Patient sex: F
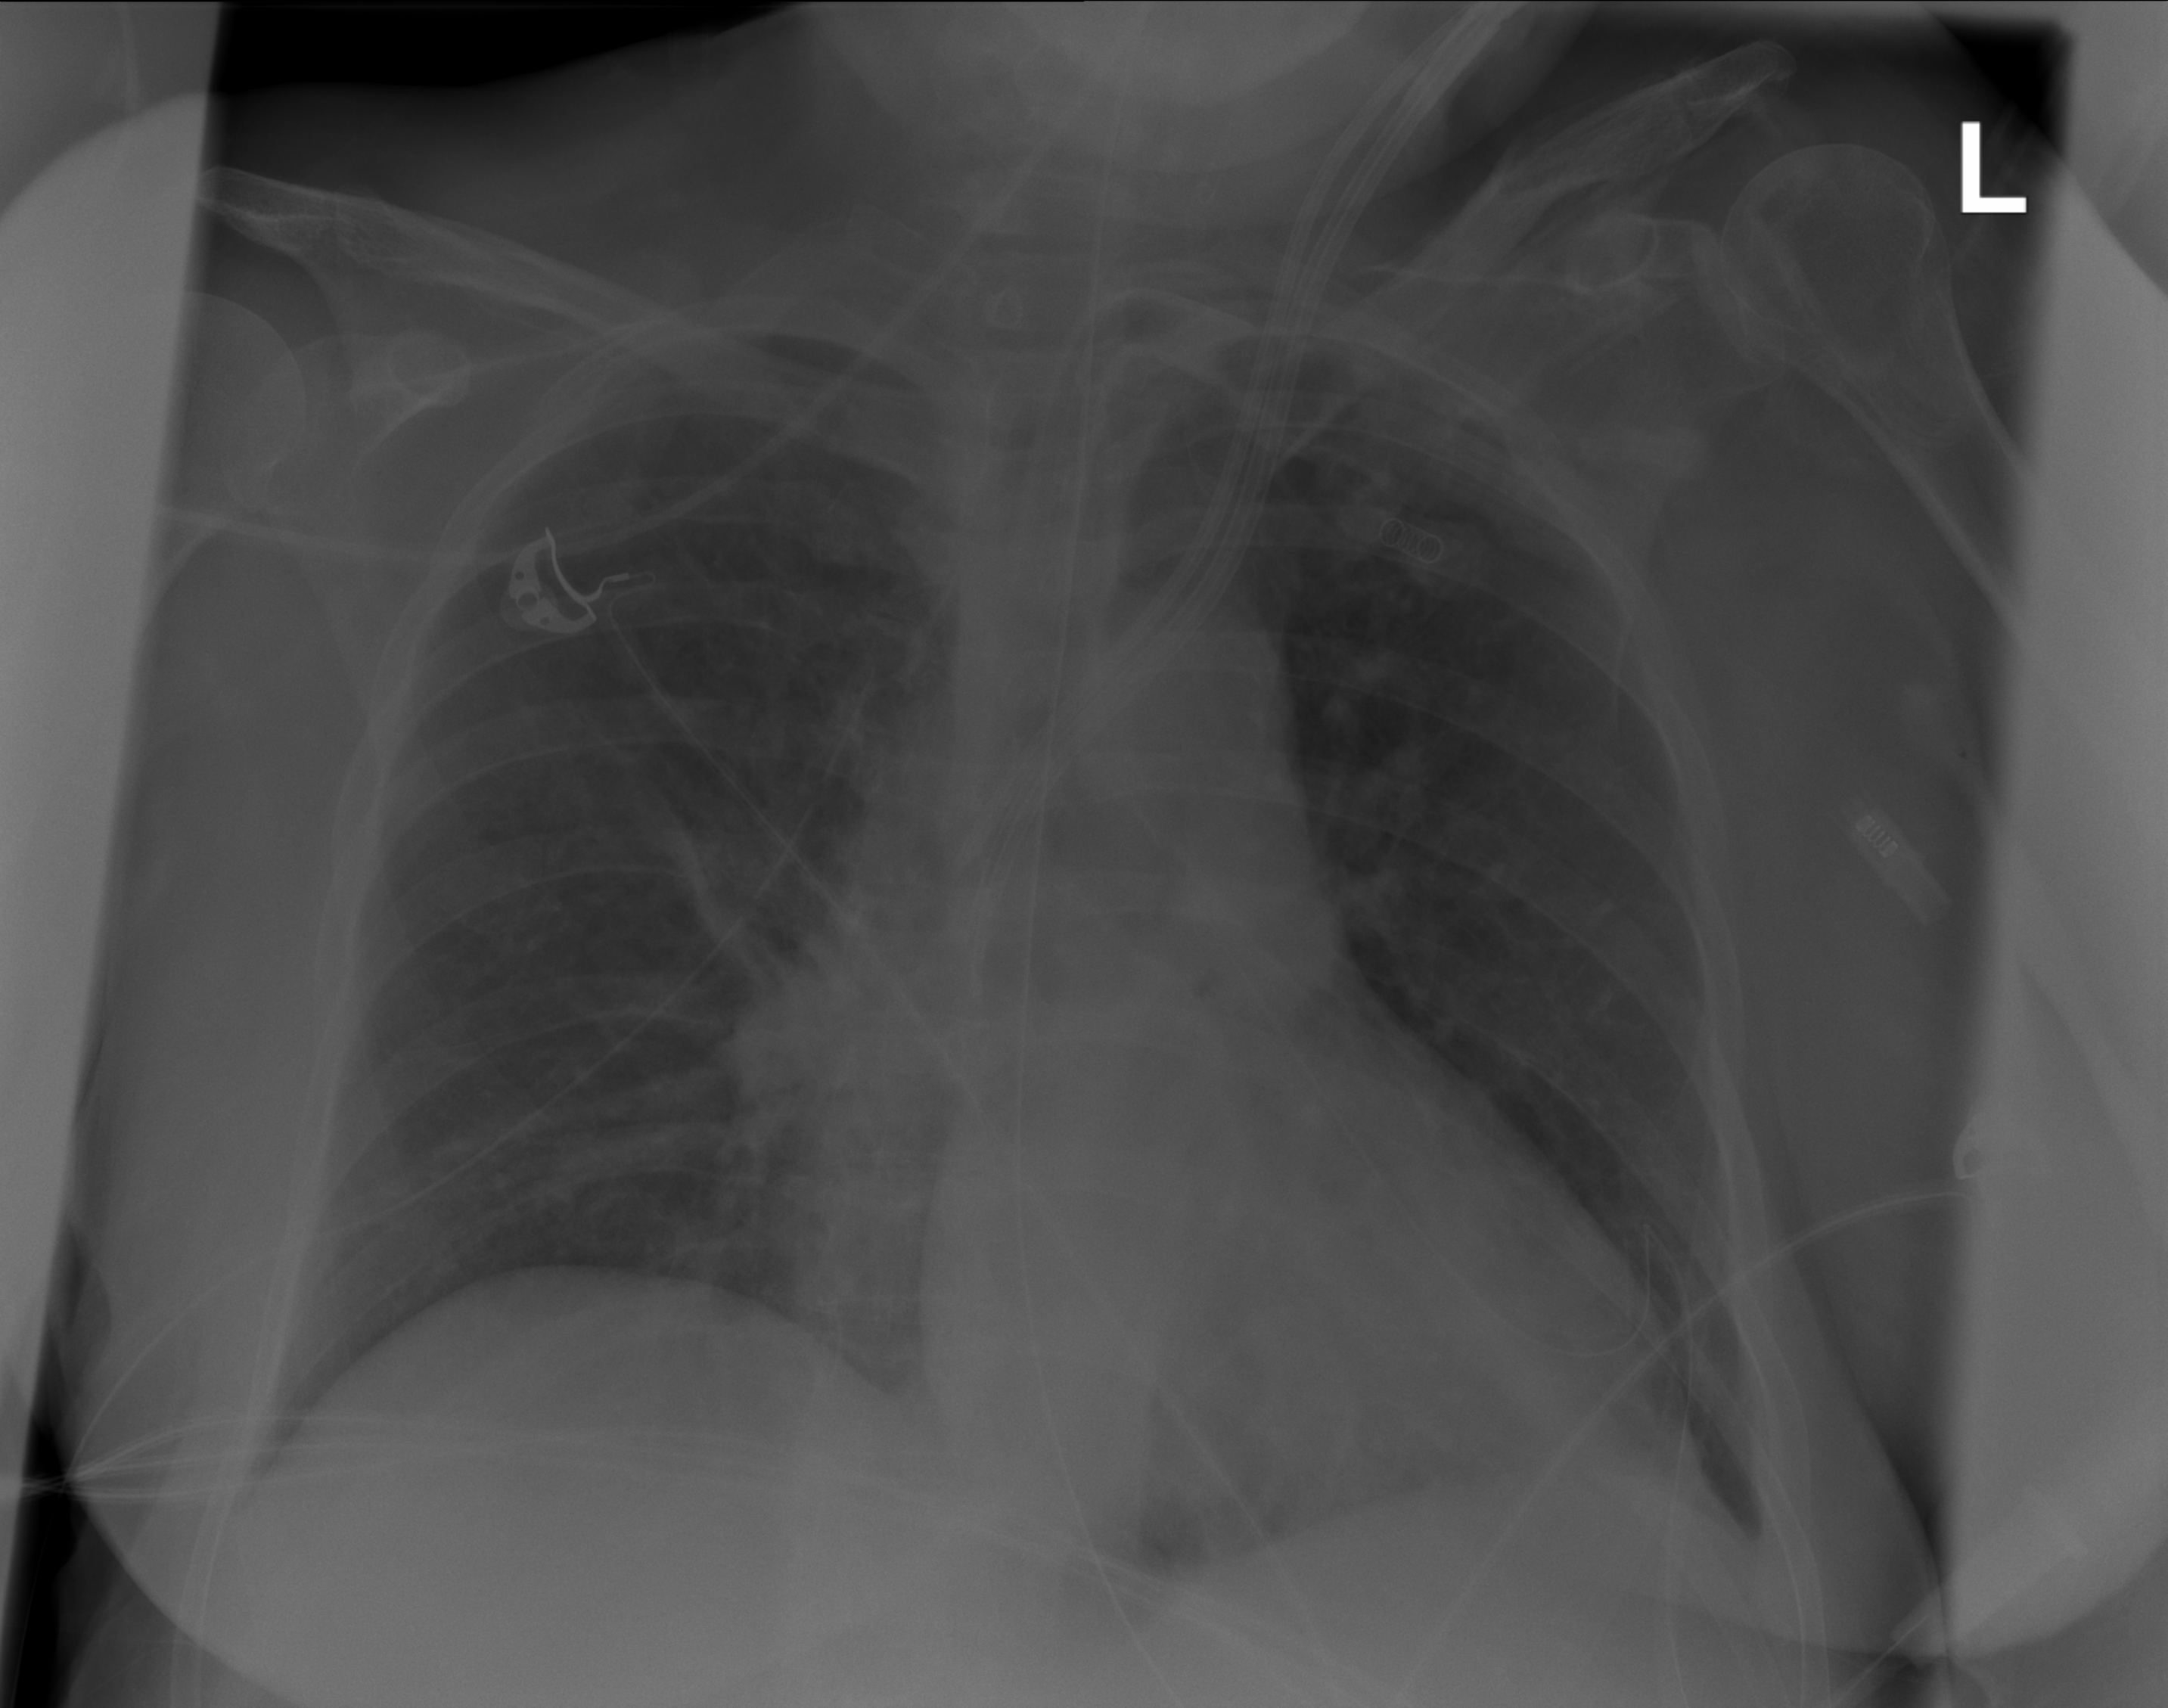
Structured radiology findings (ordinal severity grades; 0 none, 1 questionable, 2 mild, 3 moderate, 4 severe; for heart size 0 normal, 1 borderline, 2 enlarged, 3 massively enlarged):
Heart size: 1
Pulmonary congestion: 0
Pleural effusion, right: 0
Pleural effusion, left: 1
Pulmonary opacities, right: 0
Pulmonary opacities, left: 0
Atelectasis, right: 0
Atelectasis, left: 2